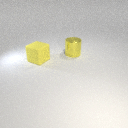
large yellow rubber cube in front of large yellow metal cylinder